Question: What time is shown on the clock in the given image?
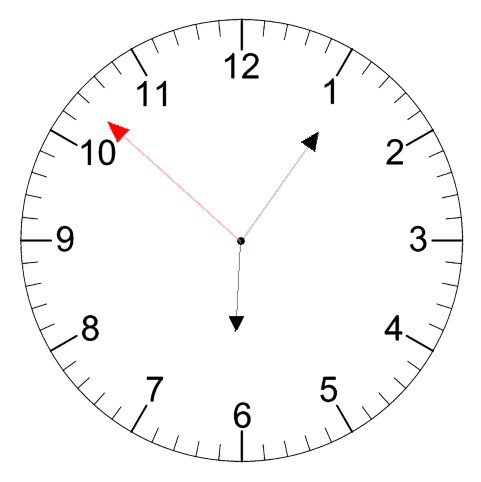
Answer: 06:05:52